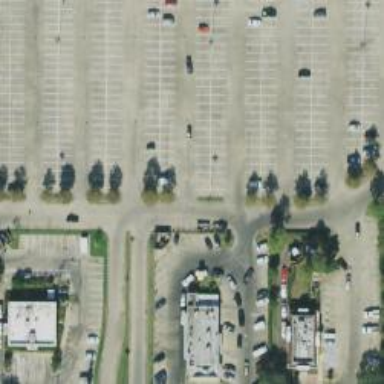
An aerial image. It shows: Parking space is available.